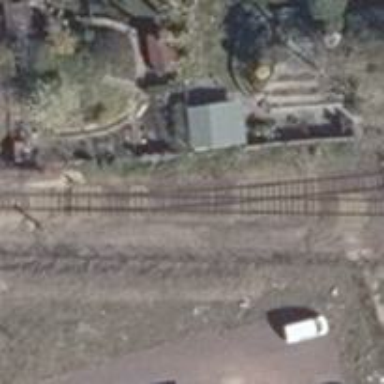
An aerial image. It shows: Railway switch.